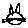
Label: cat